Question: I have large matrix (image) and a small template. I would like to convolve the small matrix with the larger matrix. For example, the blue region is the section that I want to be used for convolution. In other words, I can use the convolution for all of the image, but since the CPU time is increased, therefore, I would like to just focus on the desired blue part.
Is there any command in MATLAB that can be used for this convolution? Or, how I can force the convolution function to just use that specific irregular section for convolution.

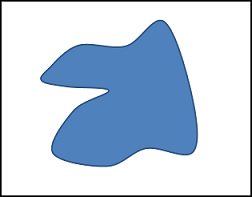
Answer: I doubt you can do an irregular shape (fast convolution is done with 2D FFT, which would require a square region). You could optimize it by finding the shape's bounding box and thus discarding the empty border.